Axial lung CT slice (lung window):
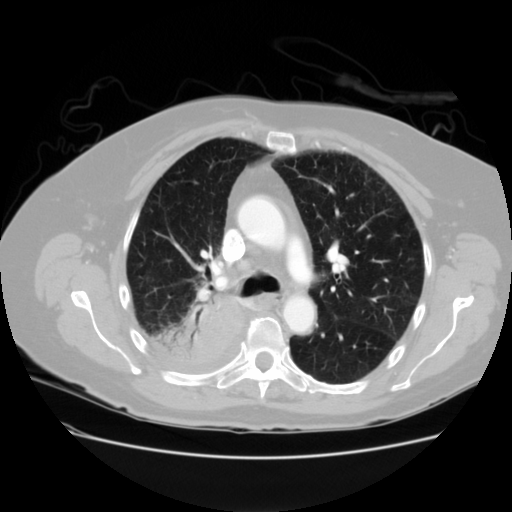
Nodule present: no